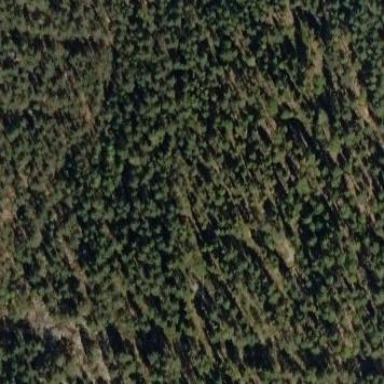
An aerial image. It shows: Forest area.